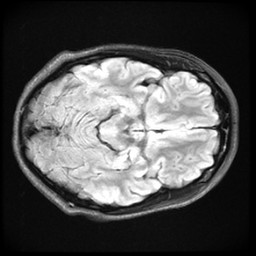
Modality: FLAIR
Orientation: axial
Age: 22
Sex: female
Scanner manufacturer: ge
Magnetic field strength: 3 T
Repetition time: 11 s
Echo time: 0.1497 s